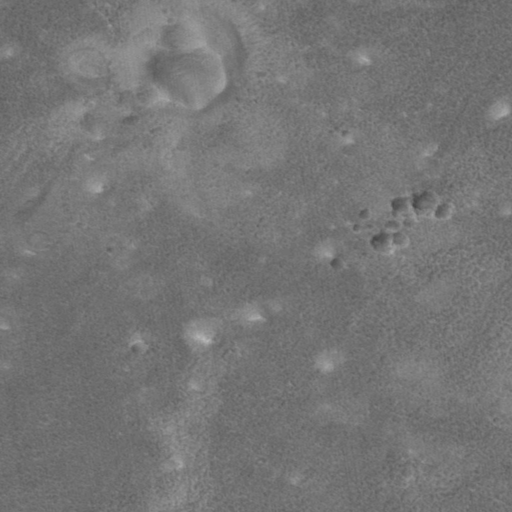
Classes present: Background, Cone